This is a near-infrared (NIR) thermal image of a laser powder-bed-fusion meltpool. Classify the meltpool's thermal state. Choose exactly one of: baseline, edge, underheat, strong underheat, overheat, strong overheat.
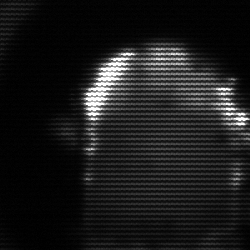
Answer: baseline